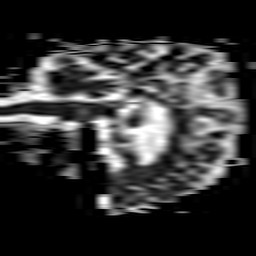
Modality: ADC
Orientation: sagittal
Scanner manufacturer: philips
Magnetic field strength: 3 T
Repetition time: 3.339 s
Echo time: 0.076 s